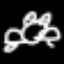
Label: frog